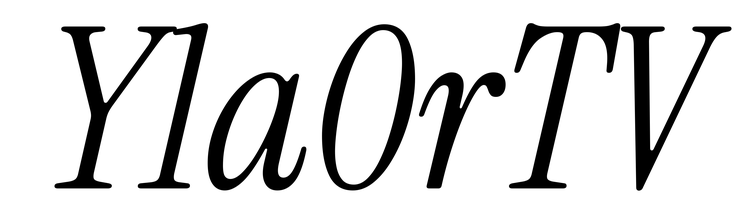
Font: InstrumentSerif-Italic